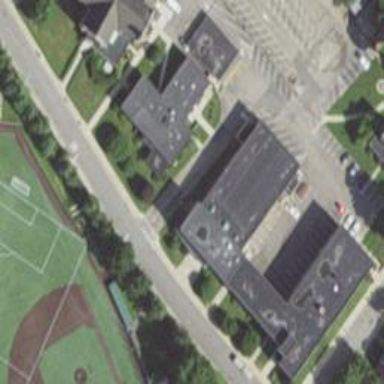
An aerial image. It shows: School.